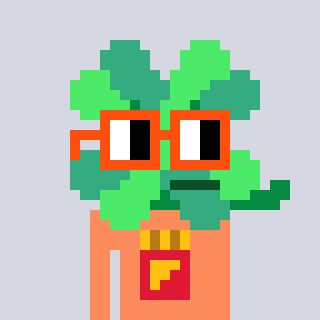
a pixel art character with square orange glasses, a clover-shaped head and a peachy-colored body on a cool background